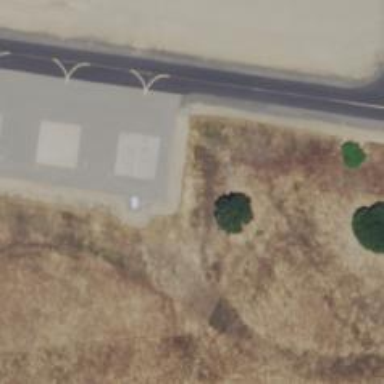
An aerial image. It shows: Image of helipad at airport.